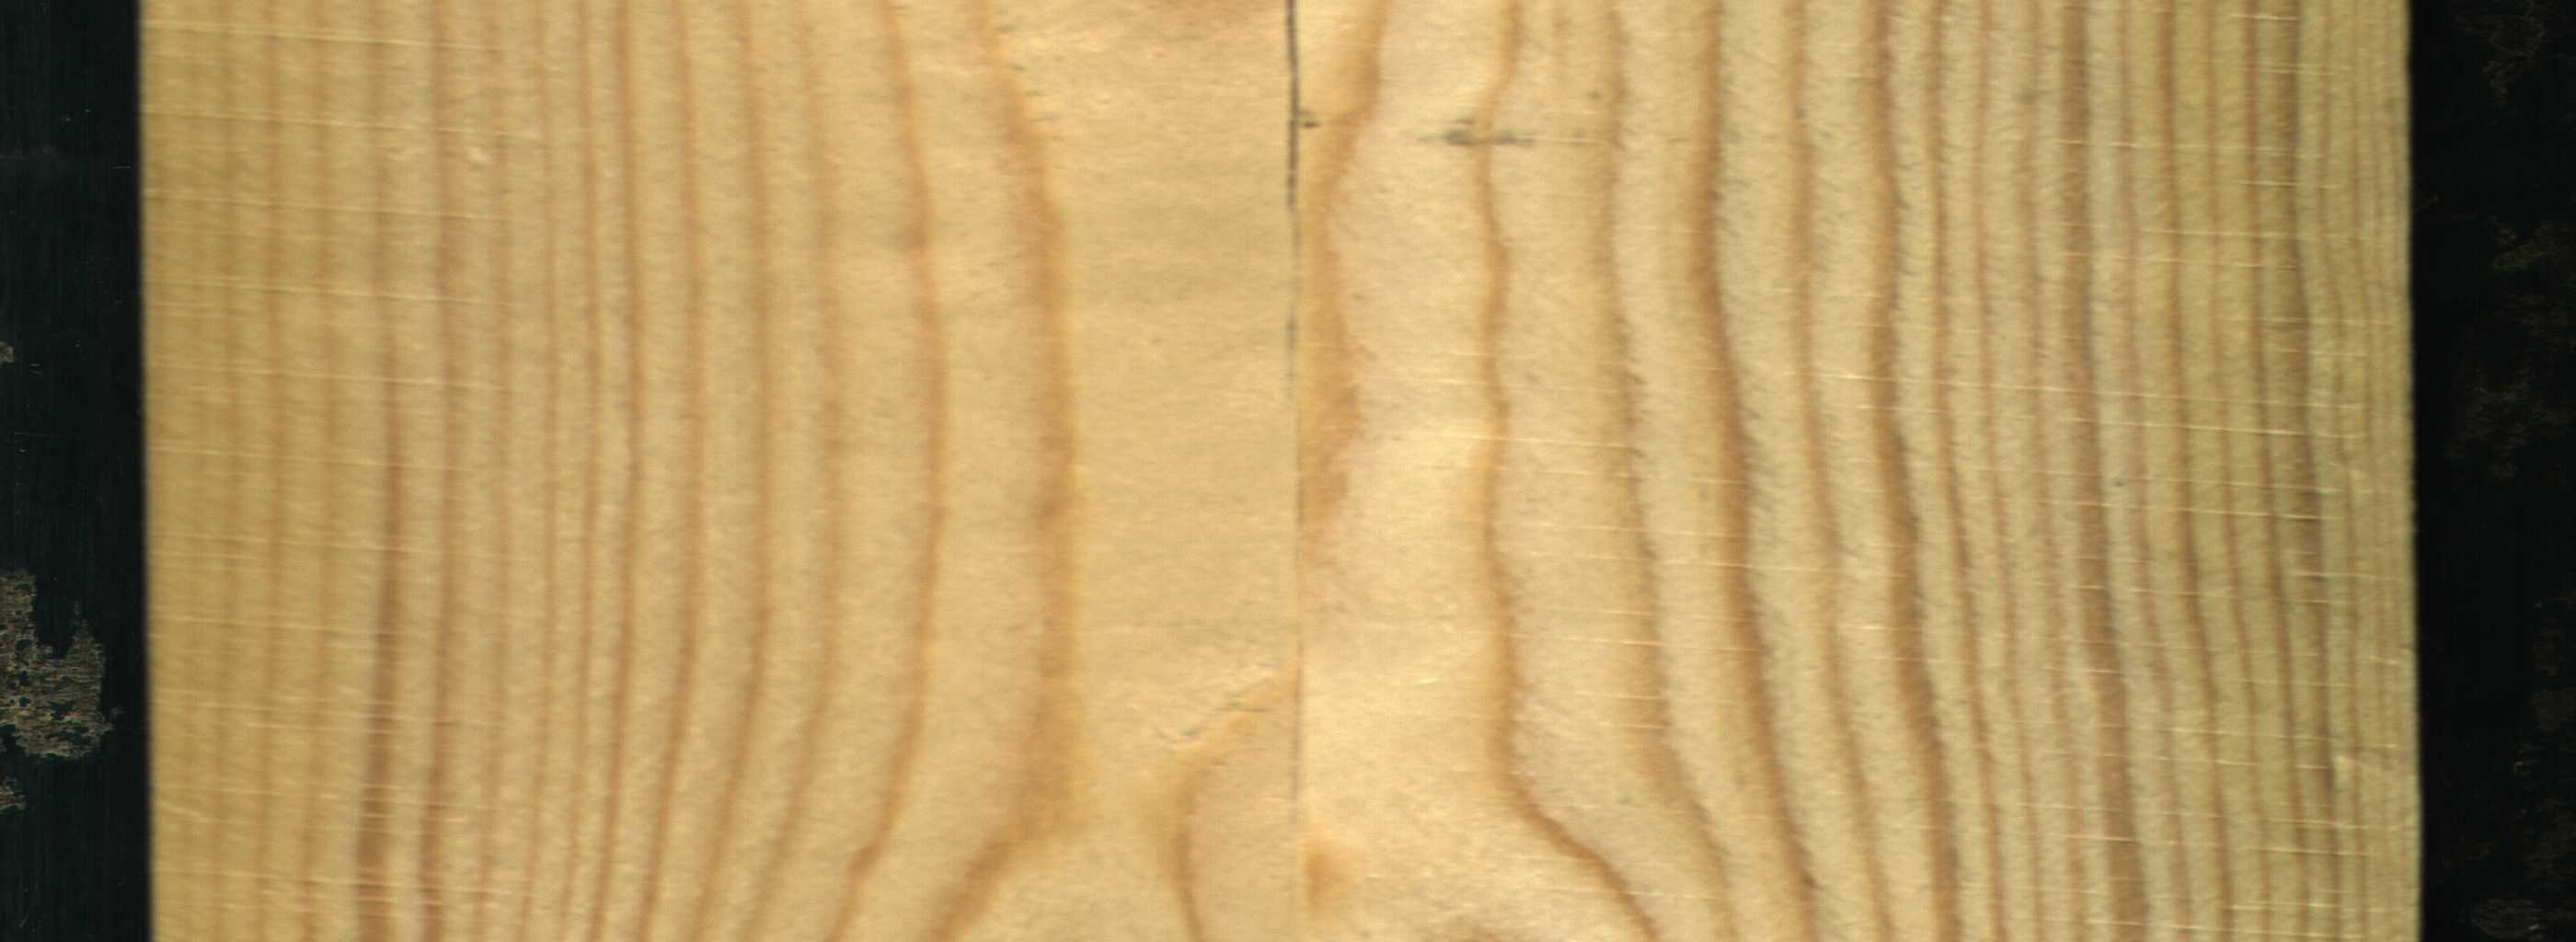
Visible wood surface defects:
Crack